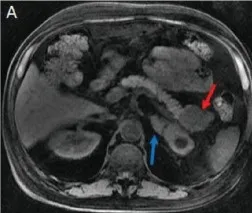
A: magnetic resonance imaging performed in the non-contrasting T1 sequence, showing an enlarged and irregular expansive lesion of the pancreas tail (red arrow) and thickening of the left adrenal (blue arrow).
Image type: radiology (mri)